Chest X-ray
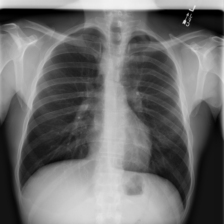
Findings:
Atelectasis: negative
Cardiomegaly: negative
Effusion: negative
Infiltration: negative
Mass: negative
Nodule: negative
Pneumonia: negative
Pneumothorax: negative
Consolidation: negative
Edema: negative
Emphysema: negative
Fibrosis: negative
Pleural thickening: negative
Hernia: negative